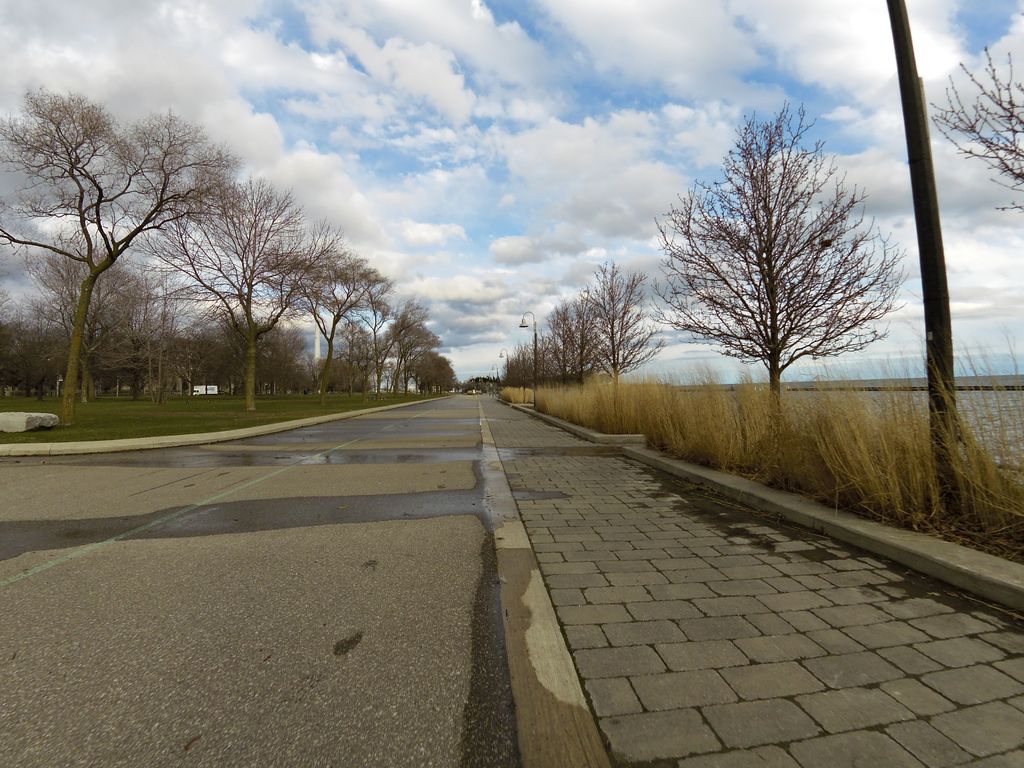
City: toronto